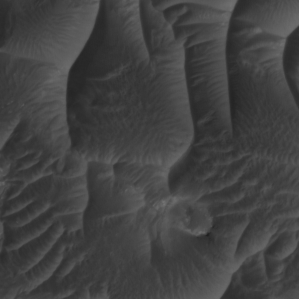
Label: non_frost